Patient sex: M
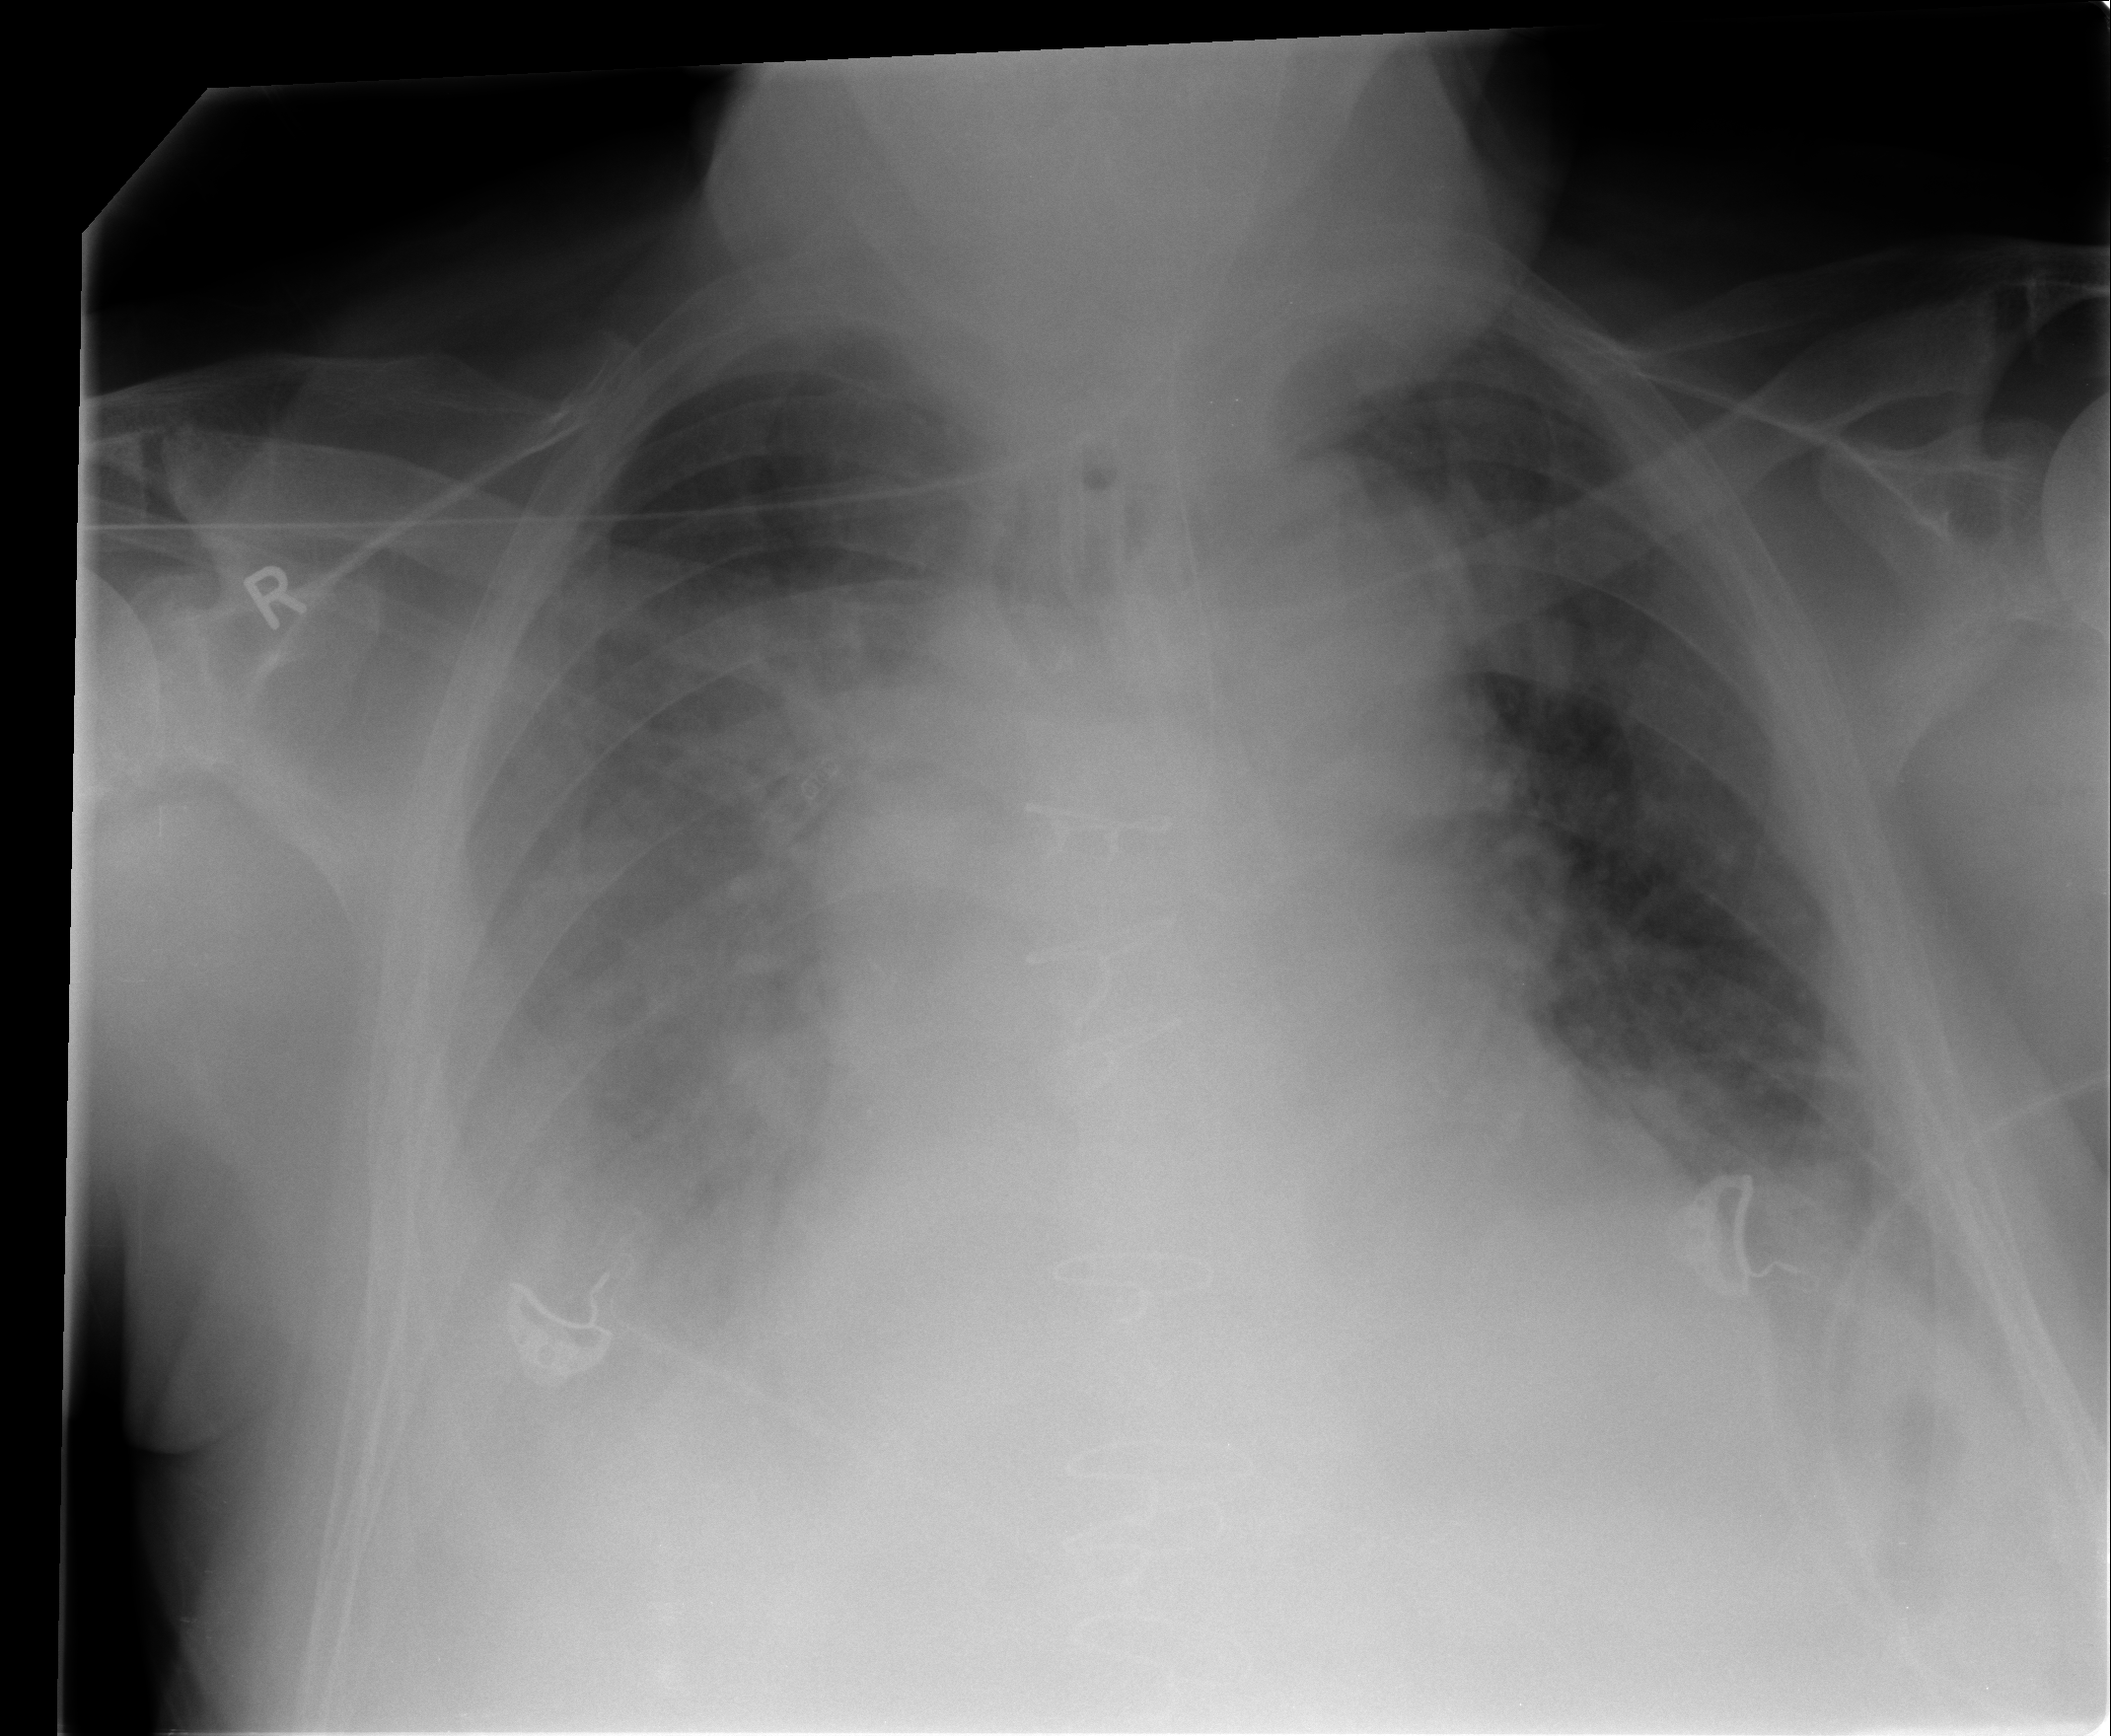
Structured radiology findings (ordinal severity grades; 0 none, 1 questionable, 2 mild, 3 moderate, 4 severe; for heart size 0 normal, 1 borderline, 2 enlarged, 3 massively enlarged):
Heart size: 2
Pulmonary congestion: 2
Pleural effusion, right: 3
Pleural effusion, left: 3
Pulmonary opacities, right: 3
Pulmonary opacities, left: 2
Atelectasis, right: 3
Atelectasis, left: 3